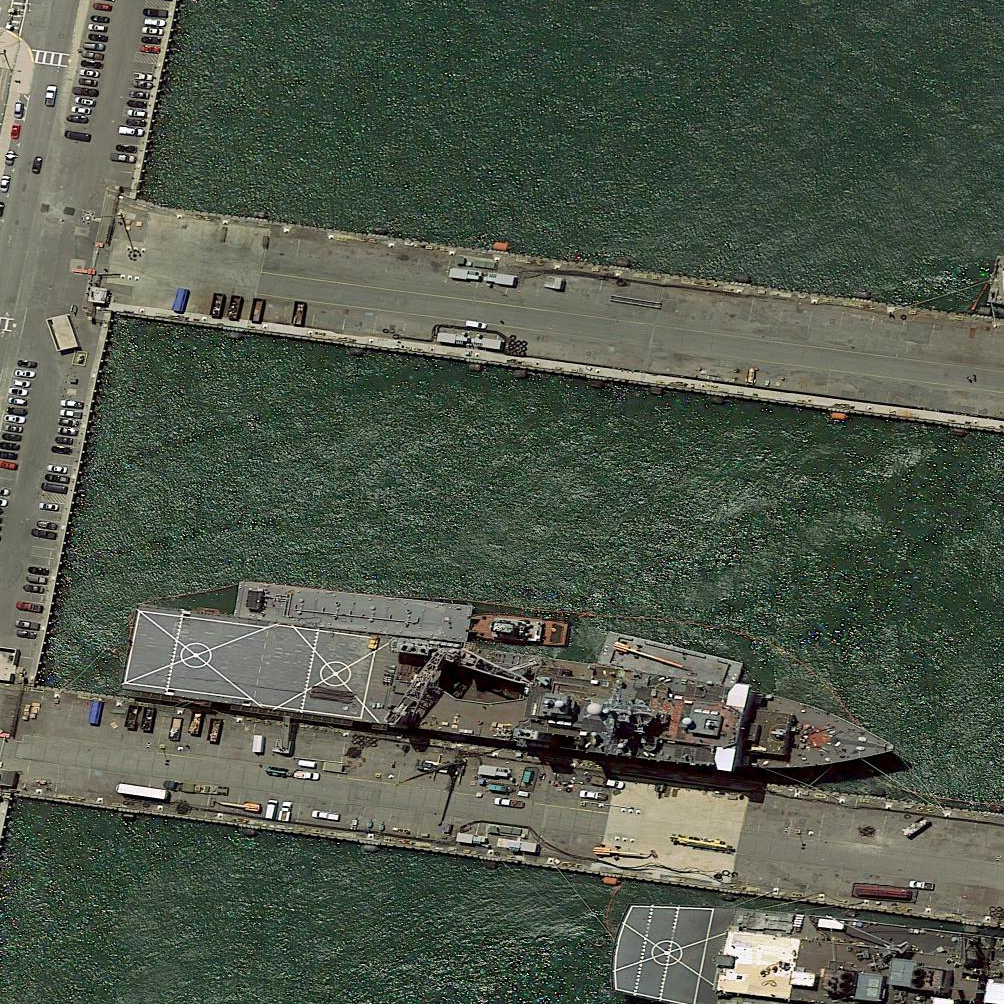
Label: Whitby_Island-class_dock_landing_ship